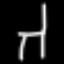
Label: chair